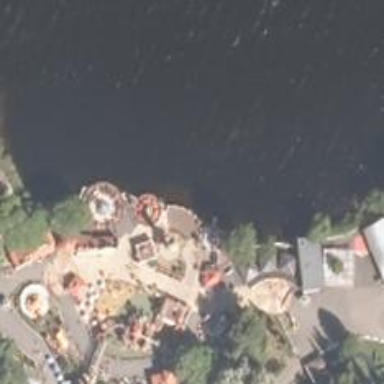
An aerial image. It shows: Thrilling drop tower attraction.